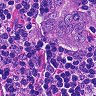
Metastatic tissue present: yes